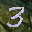
Label: 3